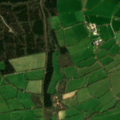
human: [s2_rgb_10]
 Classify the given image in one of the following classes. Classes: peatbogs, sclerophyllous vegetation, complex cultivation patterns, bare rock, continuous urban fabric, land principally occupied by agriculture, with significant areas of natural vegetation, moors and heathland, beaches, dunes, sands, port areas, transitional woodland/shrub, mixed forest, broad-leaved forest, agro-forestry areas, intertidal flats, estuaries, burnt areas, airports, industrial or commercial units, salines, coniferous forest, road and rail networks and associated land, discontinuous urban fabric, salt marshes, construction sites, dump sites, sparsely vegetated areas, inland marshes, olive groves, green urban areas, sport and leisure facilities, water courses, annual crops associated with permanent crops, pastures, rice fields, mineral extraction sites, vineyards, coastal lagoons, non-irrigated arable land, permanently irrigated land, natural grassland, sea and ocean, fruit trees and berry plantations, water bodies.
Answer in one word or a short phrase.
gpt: non-irrigated arable land, pastures, coniferous forest